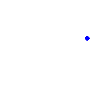
Particle: pion